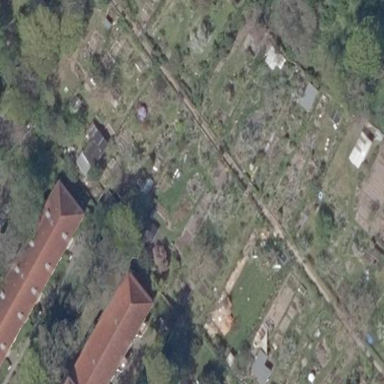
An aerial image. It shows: Area designated for allotments.